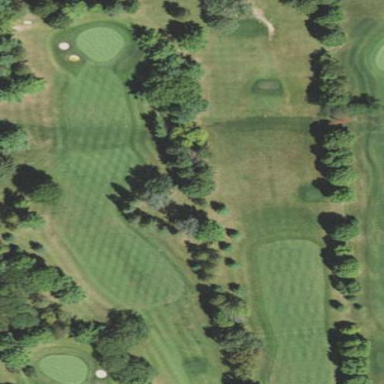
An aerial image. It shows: Grassy area designated as golf fairway.